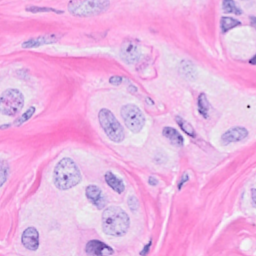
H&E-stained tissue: Breast